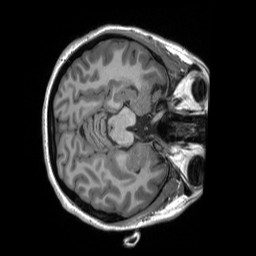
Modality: T1w
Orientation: axial
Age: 29
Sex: female
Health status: ill
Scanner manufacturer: siemens
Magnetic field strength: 3 T
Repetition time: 2.3 s
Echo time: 0.00232 s